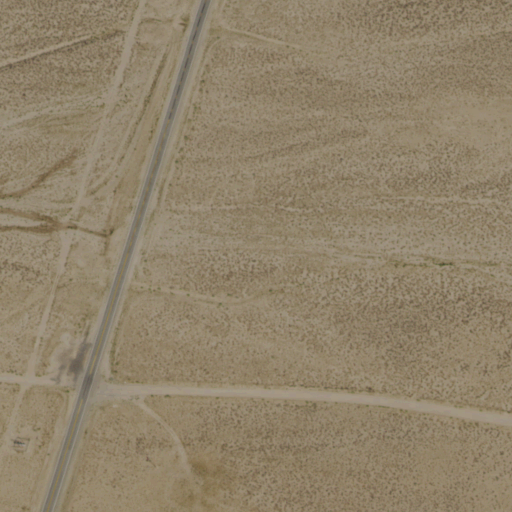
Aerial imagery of valley in Nevada named Powell Canyon containing shrub, open development, medium intensity development, low intensity development, and grassland